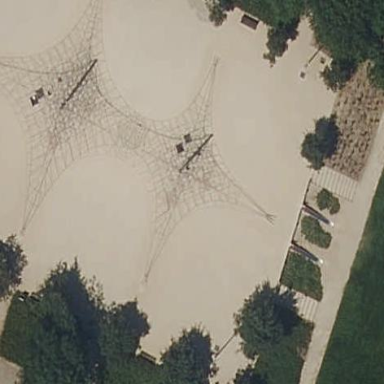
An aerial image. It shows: Playground area for leisure land.